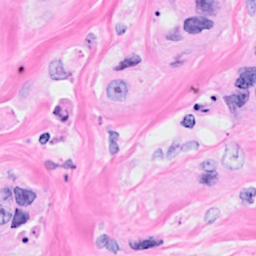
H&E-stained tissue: Breast